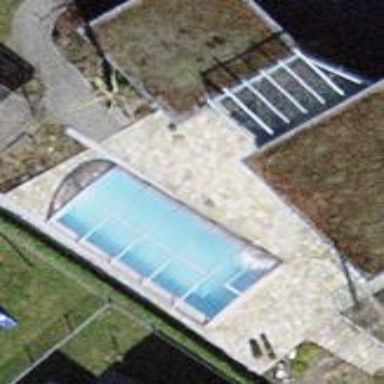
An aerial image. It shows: Swimming pool located in leisure land.